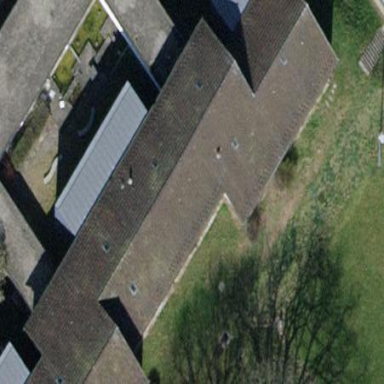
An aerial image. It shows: School building.